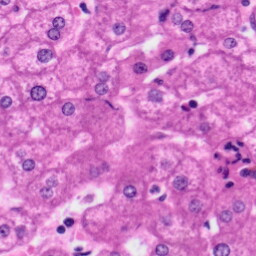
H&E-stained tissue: Liver